Question: I have the following data:
'''
metric_list <- c(0.6, 0.2, 0.1, 0.05)
terms_used = c("a", "b", "c", "d")
'''
and I'm using the following code to get a plot:
'''
df <- data.frame(x = 1:length(metric_list),
terms_used = terms_used,
metric_list = 100*metric_list,
cumulative = cumsum(100*metric_list))
gplot <- ggplot(data = df, aes(x = x)) +
geom_point(aes(y = metric_list,
color = "ERR"),
size = 3) +
geom_text(aes(y = metric_list,
label = terms_used),
size = 6,
hjust = -1,
vjust = 0) +
geom_line(aes(y = cumulative,
color = "ESR",
linetype = "ESR"),
size = 1) +
geom_point(aes(y = cumulative,
color = "ESR",
shape = "ESR"),
size = 3) +
scale_colour_manual(name = "Legend",
values = c("ERR" = "blue", "ESR" = "red")) +
scale_linetype_manual(name = "Legend",
values = c("ERR" = 0, "ESR" = "dashed")) +
scale_shape_manual(name = "Legend",
values = c("ERR" = 1, "ESR" = 0))
'''
What I get is the following:

I would like know how to modify the legend so that only a blue dot (for ERR) and a red line with a hollow square (for ESR) appears. Any help is greatly appreciated.
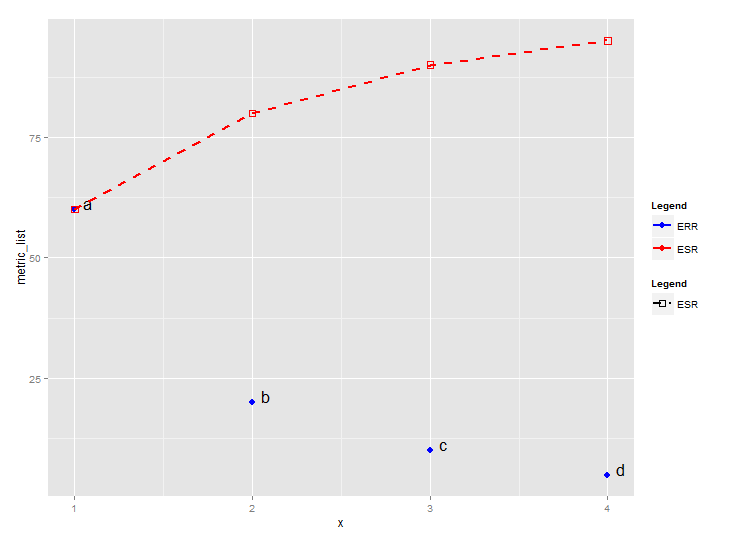
Answer: ggplot2 works best when your data is in long, rather than wide, format. (See the Tidy Data <URL> So instead of:
'''
> df
x terms_used metric_list cumulative
1 1 a 60 60
2 2 b 20 80
3 3 c 10 90
4 4 d 5 95
'''
you should use
'''
> DF
x terms_used var_name val
1 1 a ERR 60
2 2 b ERR 20
3 3 c ERR 10
4 4 d ERR 5
5 1 ESR 60
6 2 ESR 80
7 3 ESR 90
8 4 ESR 95
'''
The 'tidyr' package can be used to reshape data:
'''
library(tidyr) # for gather
library(plyr) # for revalue
# Reshape from wide to long
DF <- gather(df, var_name, val, c(metric_list, cumulative))
# change levels of factor (e.g. metric_list to ERR)
DF$var_name <- revalue(DF$var_name,
c("metric_list"="ERR", "cumulative"="ESR"))
'''
Then, you can create the plot like this:
'''
# Remove letters beside red points on plot
DF$terms_used <- as.character(DF$terms_used)
DF$terms_used[DF$var_name=="ESR"] <- ""
gplot <- ggplot(data = DF,
aes(x=x, y=val, group=var_name, colour=var_name,
linetype=var_name, shape=var_name)) +
geom_point() +
geom_text(aes(label=terms_used),
size = 6,
hjust = -1,
vjust = 0,
show_guide = FALSE) +
geom_line(size = 1) +
geom_point(size = 3) +
scale_colour_manual(values = c("blue", "red")) +
scale_linetype_manual(values = c("blank", "dashed")) +
scale_shape_manual(values = c(1,0))
gplot
'''